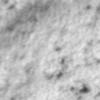
Label: no_change